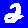
Digit: 2